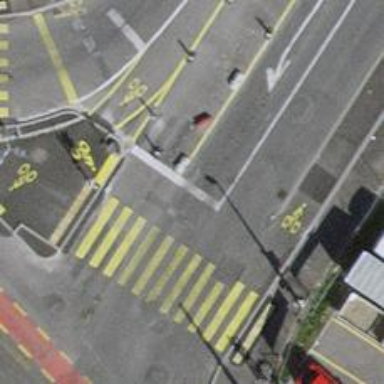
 featuring cycle track on the left side."